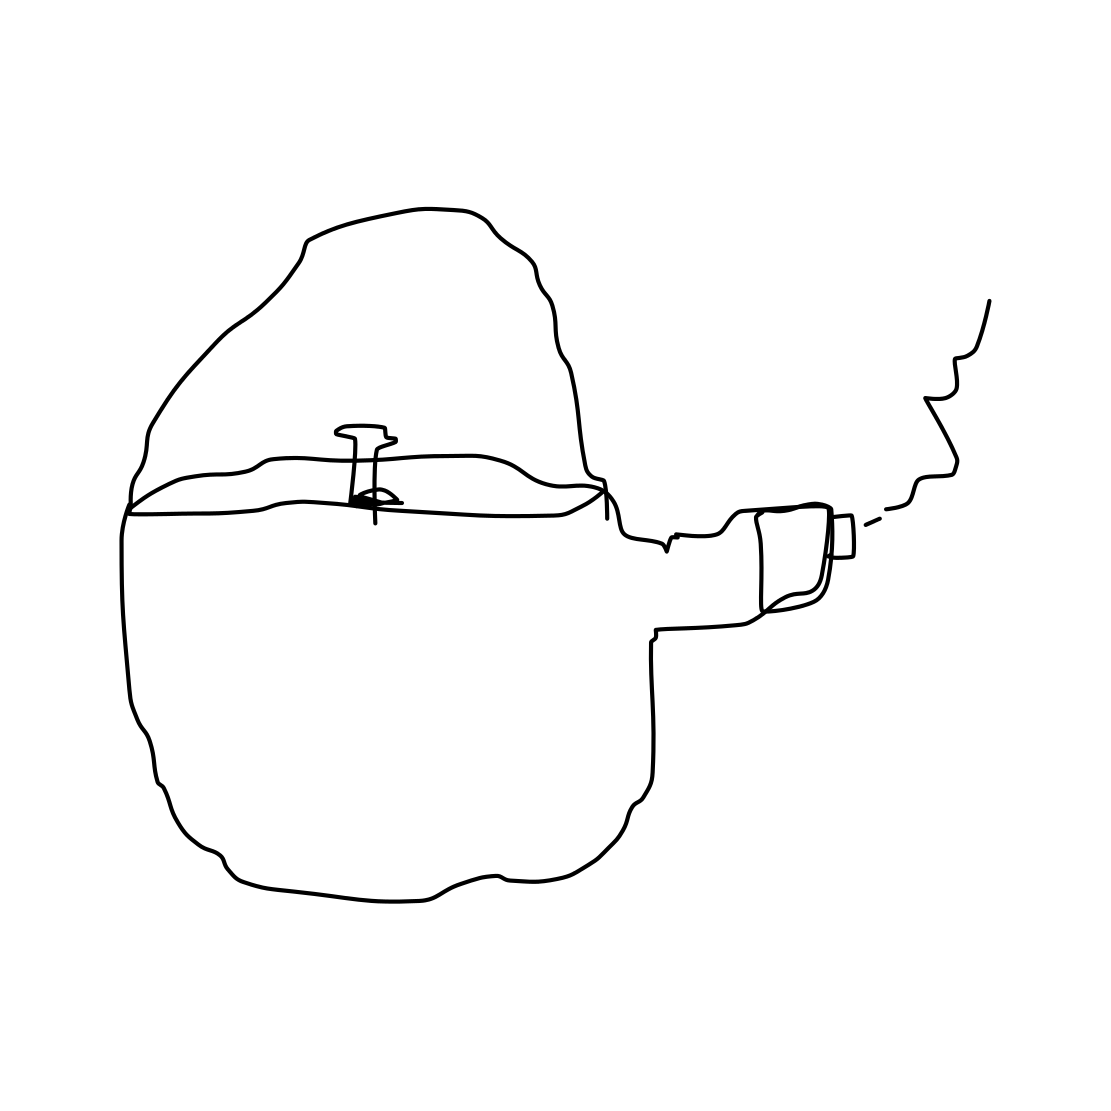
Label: teapot